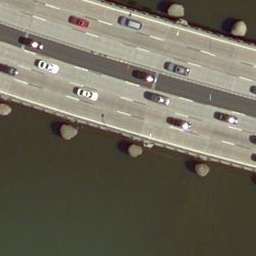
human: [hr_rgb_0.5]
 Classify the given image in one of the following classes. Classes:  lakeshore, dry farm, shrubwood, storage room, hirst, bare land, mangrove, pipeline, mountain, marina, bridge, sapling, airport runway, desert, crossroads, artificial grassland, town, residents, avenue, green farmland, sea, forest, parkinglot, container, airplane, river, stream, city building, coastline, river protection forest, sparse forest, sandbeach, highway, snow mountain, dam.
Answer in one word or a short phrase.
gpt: bridge